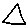
Label: triangle